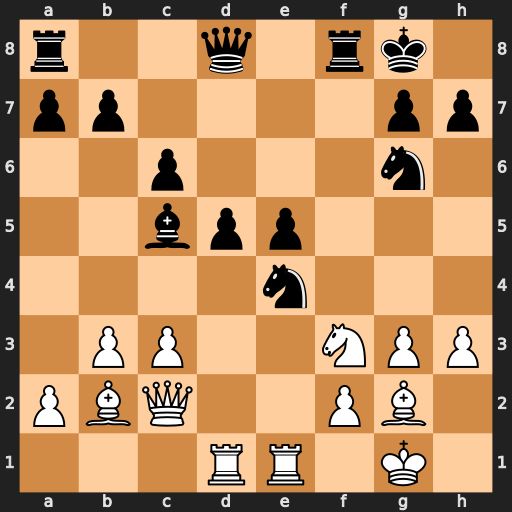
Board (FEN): r2q1rk1/pp4pp/2p3n1/2bpp3/4n3/1PP2NPP/PBQ2PB1/3RR1K1
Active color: w
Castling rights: -
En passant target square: -
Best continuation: Rxe4 Rxf3 Bxf3